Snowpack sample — Snodgrass Mountain, Crested Butte, Colorado (2/4/25, 12:06 PM MST)
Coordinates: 38.923, -106.968
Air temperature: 35 °F
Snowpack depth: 80 cm
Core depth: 70 cm
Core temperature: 32 °F
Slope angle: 14°, slope face: 78°
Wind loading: low
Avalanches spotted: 0
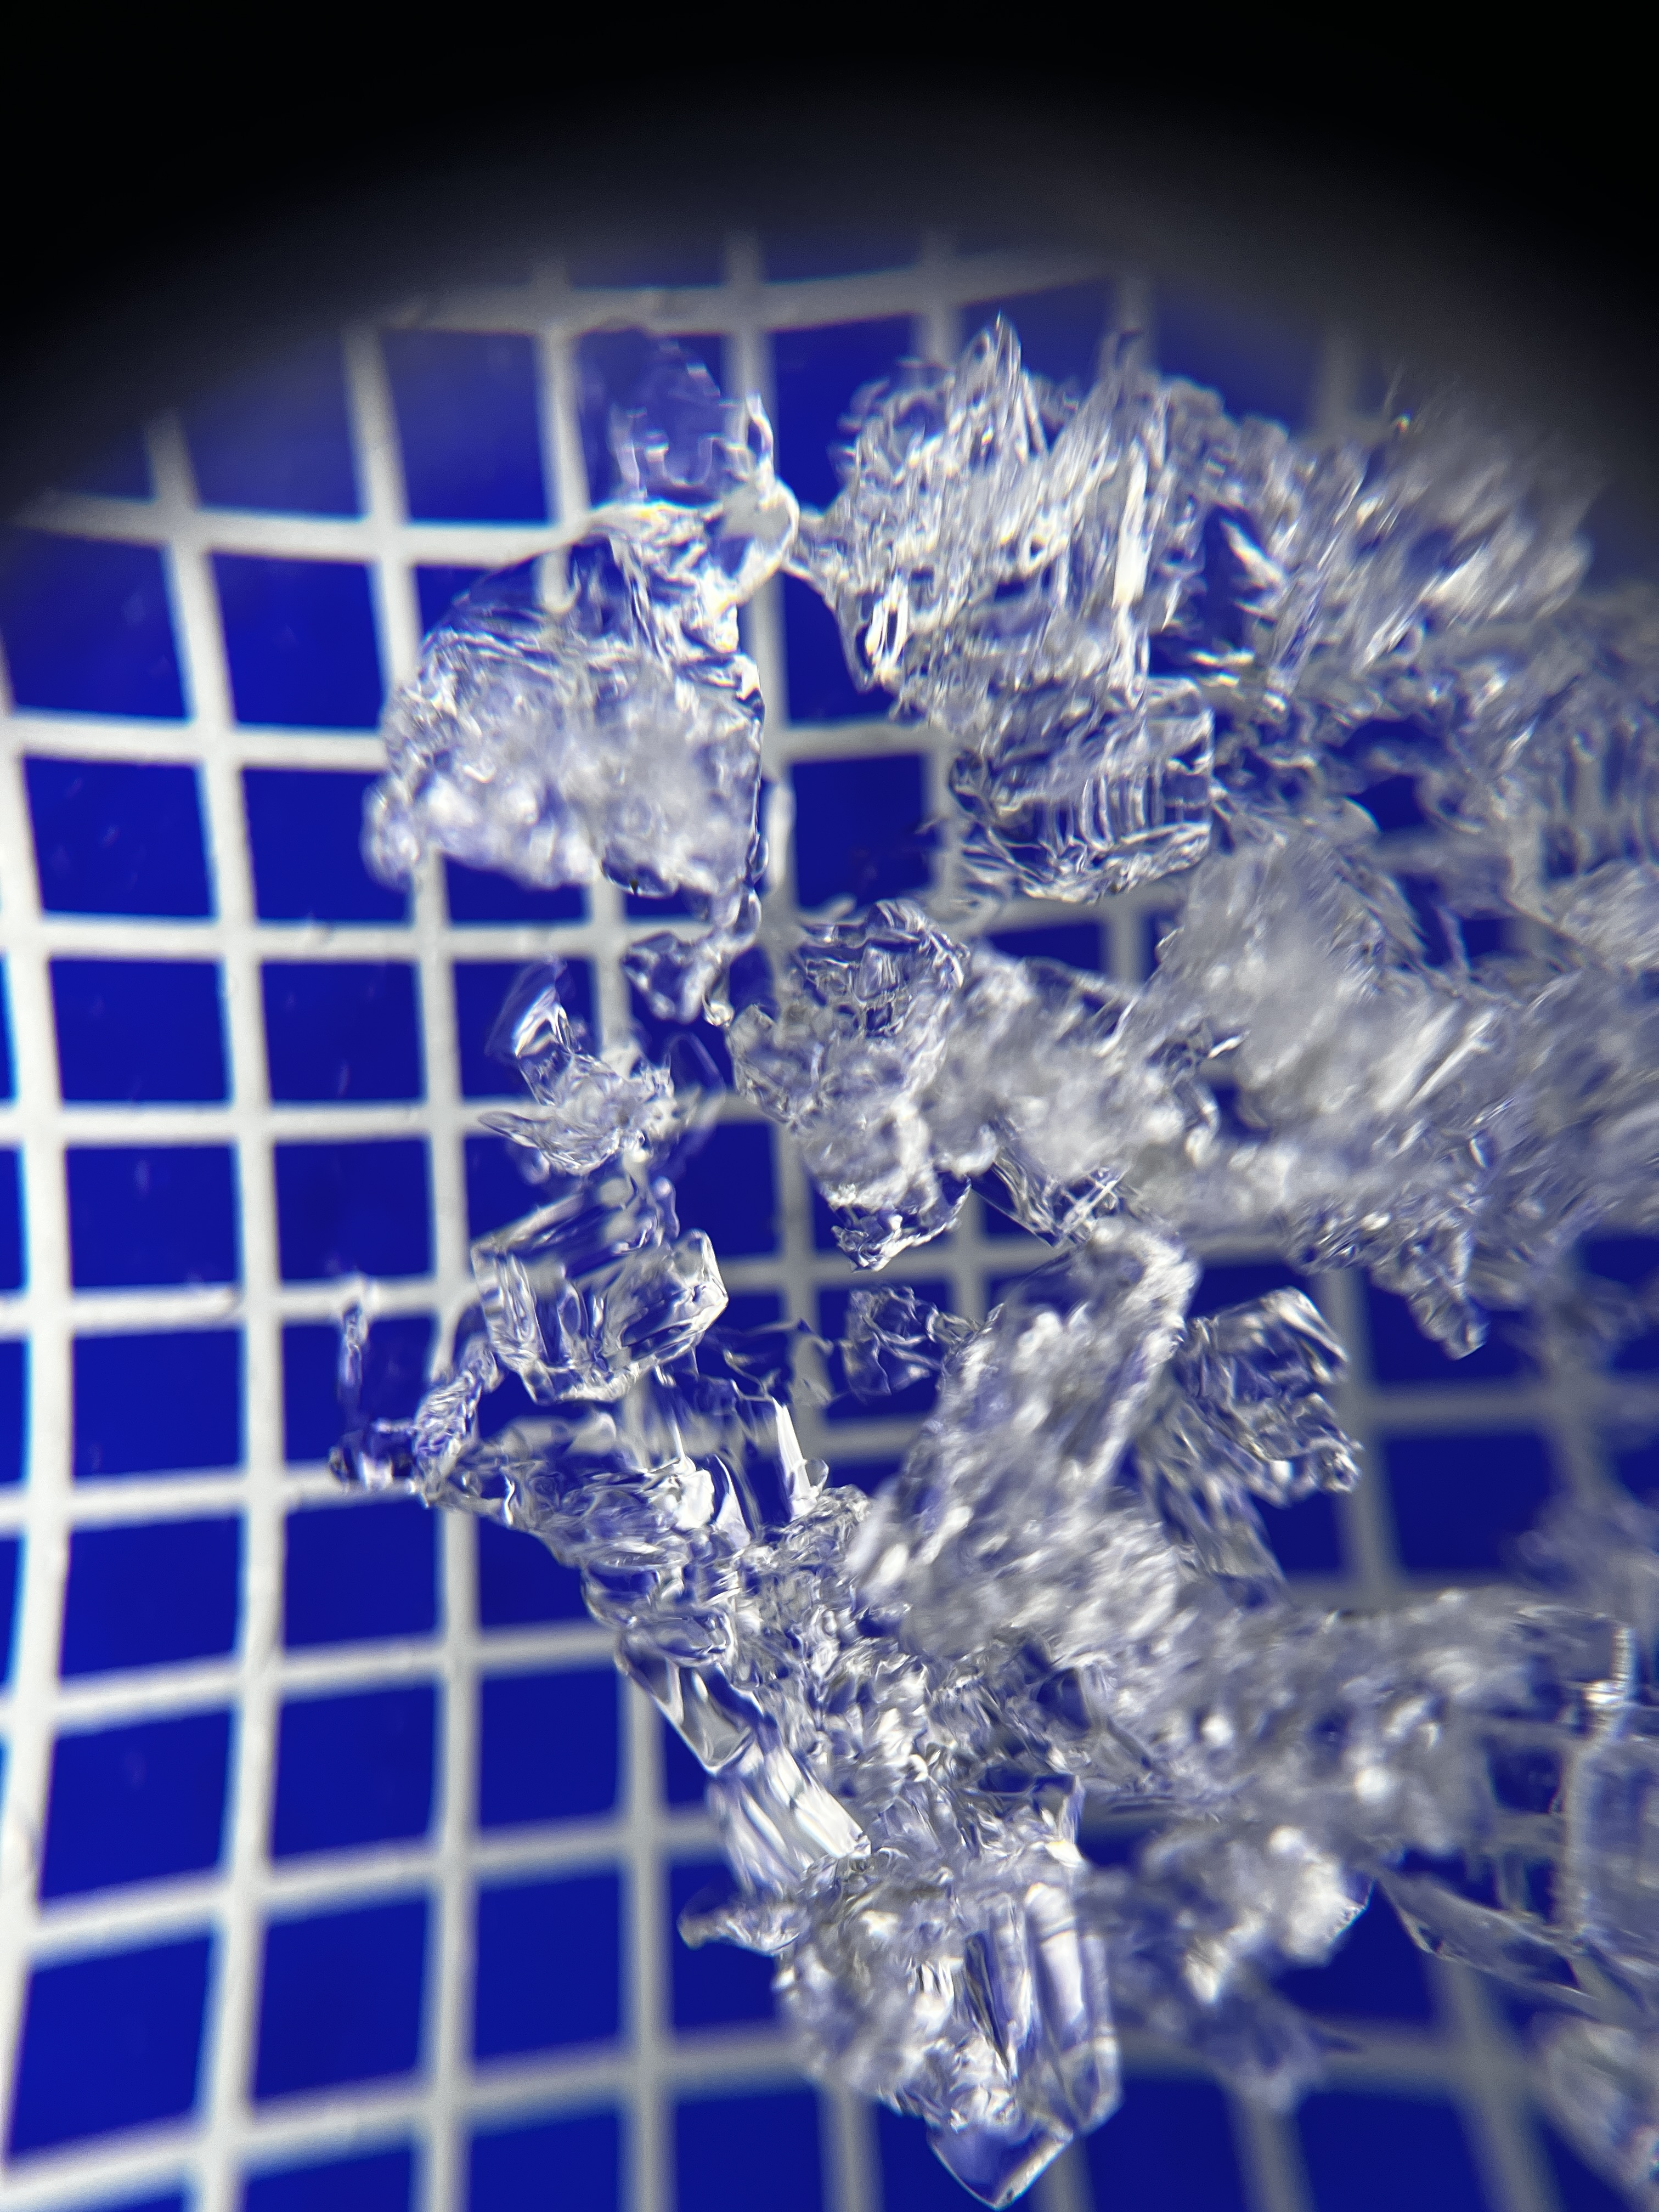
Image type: magnified_profile
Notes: No avalanches nearby, unusually warm weather for the last month reported by residents, Collected 25 yards from treeline